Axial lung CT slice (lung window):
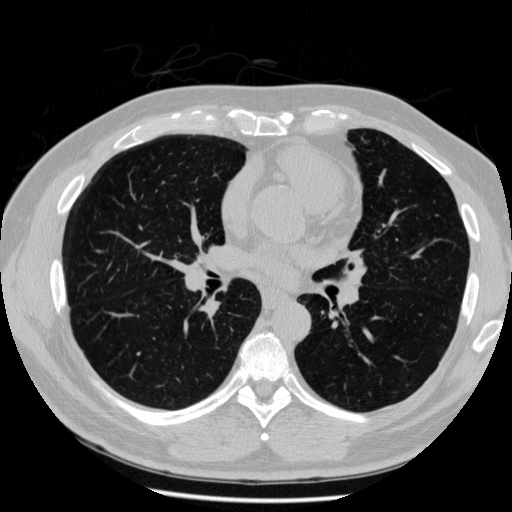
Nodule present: no